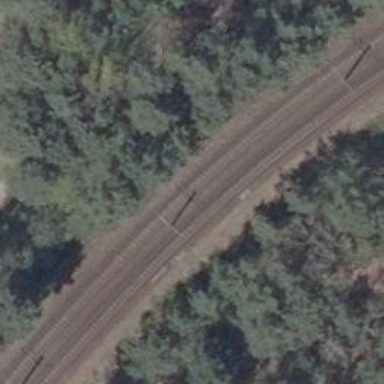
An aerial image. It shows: Tram railway line with electrified contact line.